Question: I am trying to add a texture to a sphere, it works, but I keep getting an error. Below is a picture of what I get,

I don't know what this 'GL error: Invalid operation' error is referring to. I think it has to do with my code. I'm not sure if I'm reading from my file correctly.
Here is the code I am using to draw this sphere.
'''
glTranslate(0.0f, 0.0f, 0.0f);
glRotate(sunRot,0.0,0.0,1.0);
drawAroundPlanetGrid(100, 1, 50, 50, 1);
glPopMatrix();'
'''
Here is what the 'drawAroundPlanetGrid()' looks like.
'''
void drawAroundPlanetGrid(double radius, int overSample, int numStrips, int numQuads, float radiusRatio)
{
GLMaterial test;
GLuint surf;
GLuint* surface;
Images::RGBImage surfaceImage;
surfaceImage=Images::readImageFile("/home/rodrtu/Desktop/SolarSystem/EarthTopography.png",Vrui::openFile("/home/rodrtu/Desktop/SolarSystem/EarthTopography.png"));
glEnable(GL_TEXTURE_2D);
//glGenTextures(1, surface);
glBindTexture(GL_TEXTURE_2D, surf);
glTexParameteri(GL_TEXTURE_2D,GL_TEXTURE_MAG_FILTER,GL_LINEAR);
glTexParameteri(GL_TEXTURE_2D,GL_TEXTURE_MIN_FILTER,GL_LINEAR);
surfaceImage.glTexImage2D(GL_TEXTURE_2D,0,GL_RGB);
double b = radius * <PHONE>;//Geoid's semi-minor axis
double e2 = 0.0067; //Geoid's squared eccentricity, derived from flattening factor
float texY1=float(0)/float(numStrips);
double lat1=(Math::Constants<double>::pi*double(0))/double(numStrips)-0.5*Math::Constants<double>::pi;
double s1=Math::sin(lat1);
double c1=Math::cos(lat1);
double chi1=Math::sqrt(1.0-e2*s1*s1);
double xy1=radius*radiusRatio/chi1*c1;
double z1=radius*(1.0-e2)/chi1*s1;
//* Draw latitude quad strips: *
for(int i=1;i<numStrips+1;++i)
{
float texY0=texY1;
double s0=s1;
double c0=c1;
double xy0=xy1;
double z0=z1;
texY1=float(i)/float(numStrips);
lat1=(Math::Constants<double>::pi*double(i))/double(numStrips)-0.5*Math::Constants<double>::pi;
s1=Math::sin(lat1);
c1=Math::cos(lat1);
chi1=Math::sqrt(1.0-e2*s1*s1);
xy1=radius/chi1*c1;
z1=radius*(1.0-e2)/chi1*s1;
glBegin(GL_QUAD_STRIP);
for(int j=0;j<=numQuads;++j)
{
float texX=float(j)/float(numQuads)+0.5f;
double lng=(2.0*Math::Constants<double>::pi*double(j))/double(numQuads);
double cl=Math::cos(lng)*radiusRatio;
double sl=Math::sin(lng)*radiusRatio;
glTexCoord2f(texX,texY1);
glNormal3d(c1*cl,c1*sl,s1);
glVertex3d(xy1*cl,xy1*sl,z1);
glTexCoord2f(texX,texY0);
glNormal3d(c0*cl,c0*sl,s0);
glVertex3d(xy0*cl,xy0*sl,z0);
}
glEnd();
}
glEndList();
}
'''
I apologize if my code is confusing to read. Let me know if you see what is wrong with my code. I tried getting read of this error but it still shows up. Any ideas why?
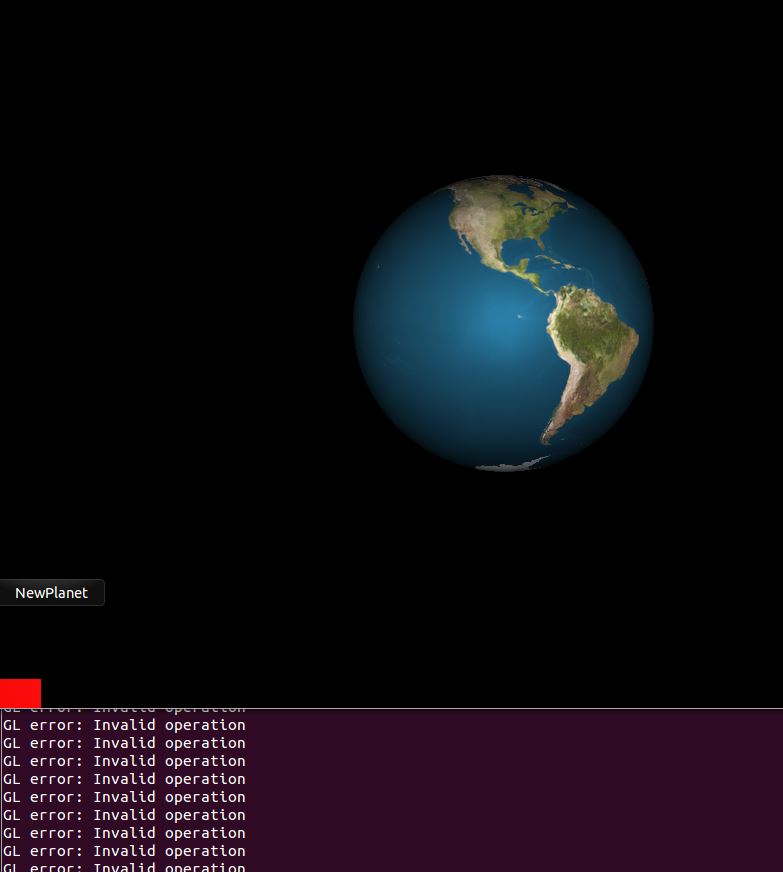
Answer: The problem in this code was this line 'glEndList();'. Once I removed it the program worked without any errors.